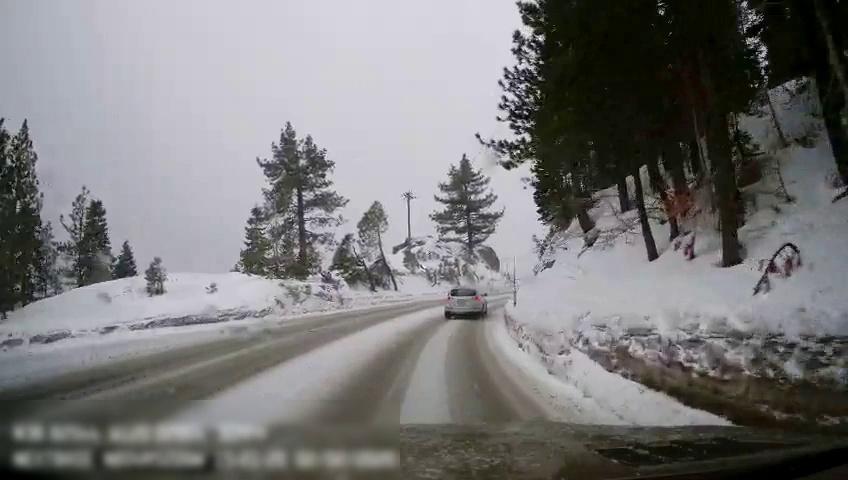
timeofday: Day
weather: Snowy
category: Drivable Space
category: Vehicles | SUV